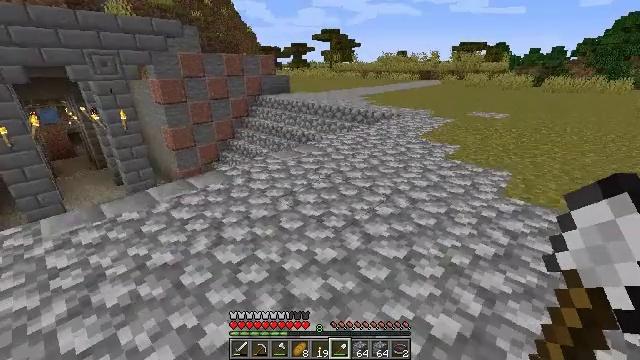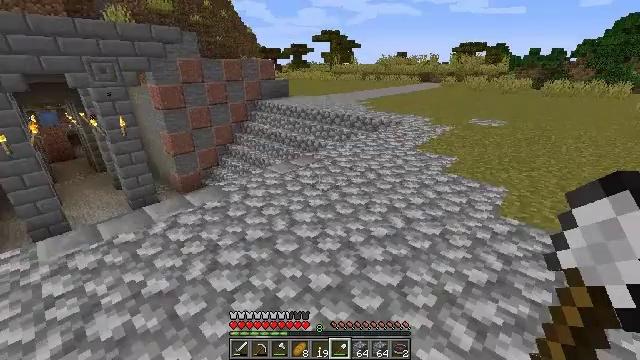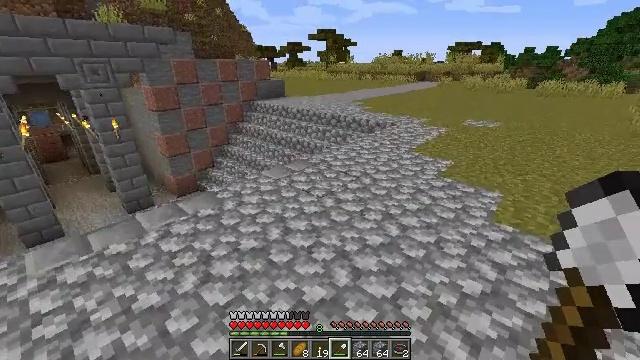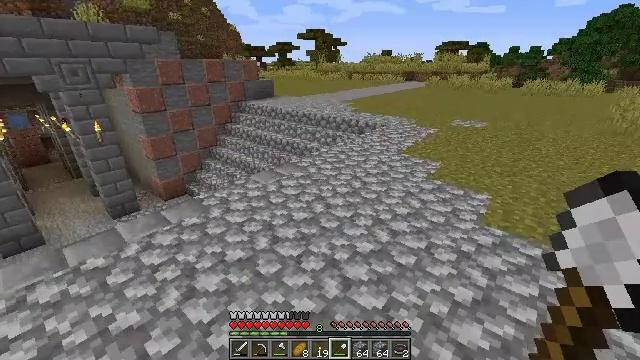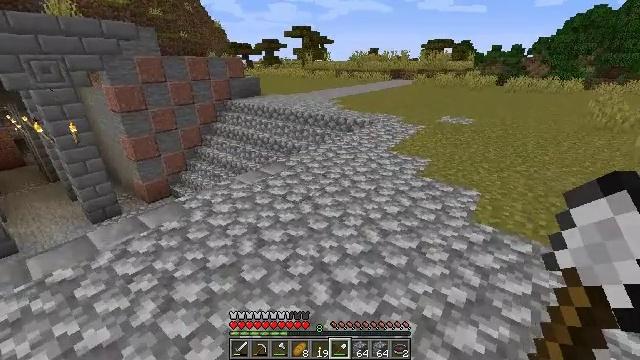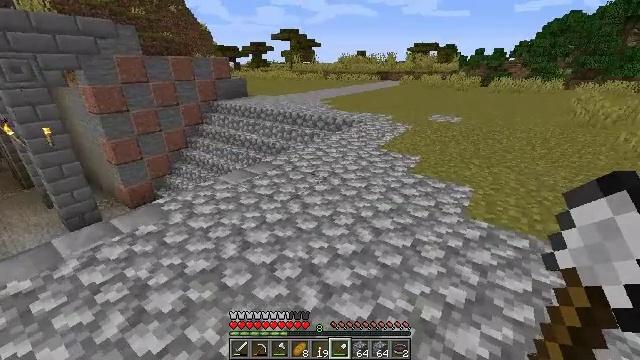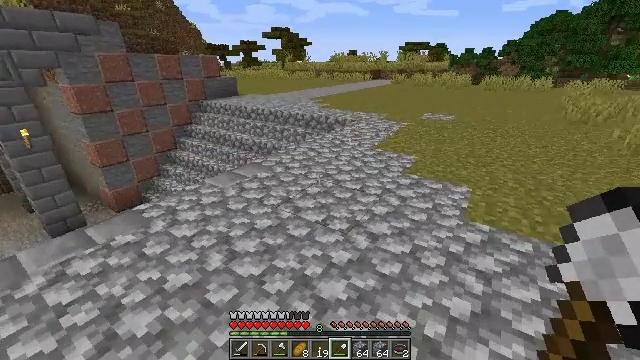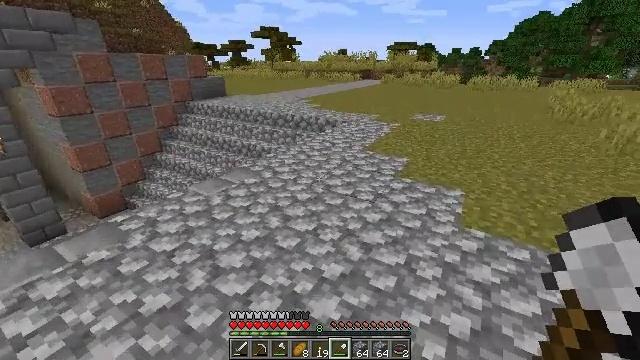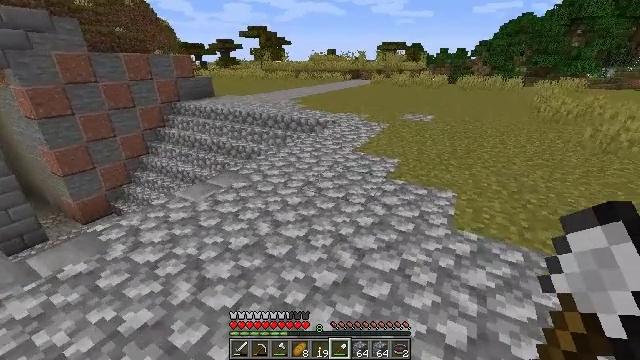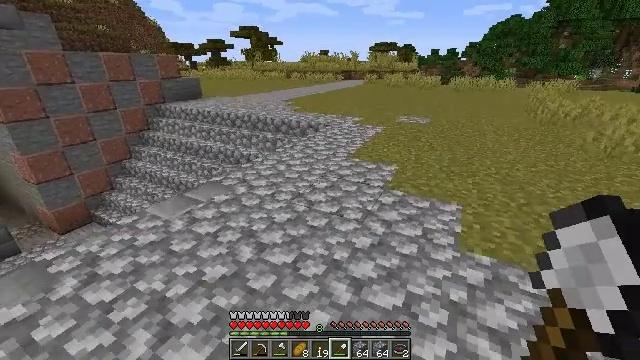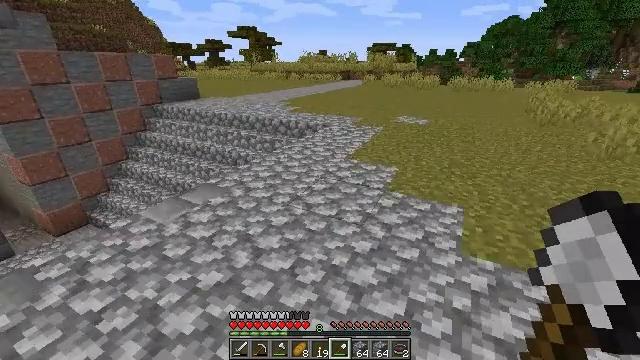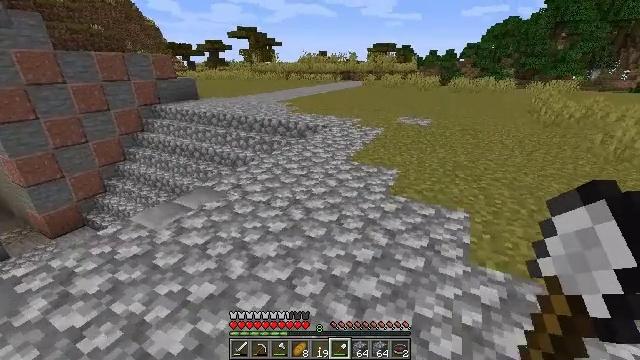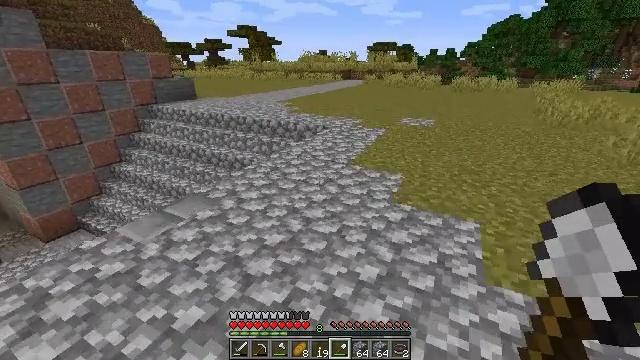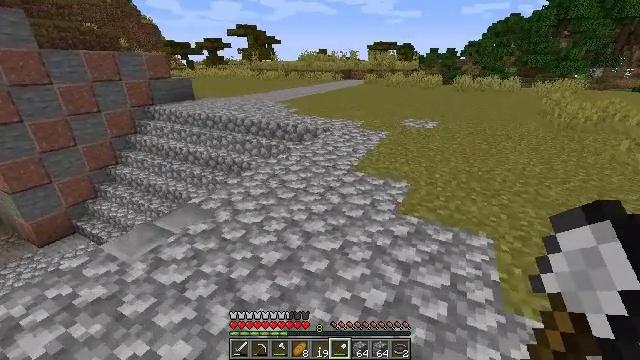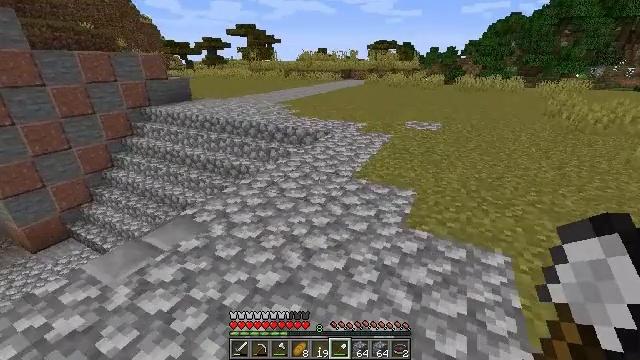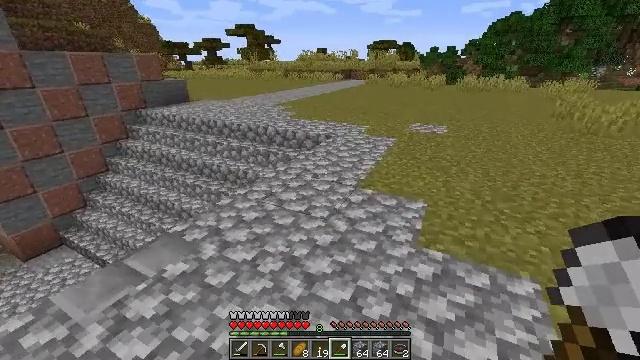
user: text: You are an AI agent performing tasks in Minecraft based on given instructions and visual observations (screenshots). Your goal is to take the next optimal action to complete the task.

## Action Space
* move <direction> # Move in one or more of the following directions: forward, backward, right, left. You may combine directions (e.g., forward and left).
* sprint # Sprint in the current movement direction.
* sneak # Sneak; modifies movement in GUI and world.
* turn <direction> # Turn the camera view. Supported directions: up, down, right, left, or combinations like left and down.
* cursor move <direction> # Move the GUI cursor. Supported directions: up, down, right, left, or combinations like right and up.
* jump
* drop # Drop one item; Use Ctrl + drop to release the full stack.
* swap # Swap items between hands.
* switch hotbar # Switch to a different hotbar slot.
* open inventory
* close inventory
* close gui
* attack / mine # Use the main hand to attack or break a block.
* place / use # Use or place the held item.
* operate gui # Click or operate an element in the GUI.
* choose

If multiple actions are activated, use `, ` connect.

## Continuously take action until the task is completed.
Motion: motion action
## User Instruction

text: Harvest grass block to clear the area.
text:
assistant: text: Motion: move forward, jump
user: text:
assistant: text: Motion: move forward, jump
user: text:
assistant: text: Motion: move forward, turn right
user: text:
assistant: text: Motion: move forward, turn right
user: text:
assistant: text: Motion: move forward, turn right
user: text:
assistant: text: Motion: move forward, turn right
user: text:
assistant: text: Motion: move forward, turn right
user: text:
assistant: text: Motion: move forward, turn right
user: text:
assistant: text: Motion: move forward, turn right
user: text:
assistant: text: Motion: move forward
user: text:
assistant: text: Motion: move forward
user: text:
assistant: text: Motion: move forward
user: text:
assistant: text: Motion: move forward
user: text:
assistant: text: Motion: move forward
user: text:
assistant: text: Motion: move forward
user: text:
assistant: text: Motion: move forward
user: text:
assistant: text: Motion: move forward
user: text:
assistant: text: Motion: move forward, turn left and down
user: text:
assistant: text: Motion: move forward, turn left and down
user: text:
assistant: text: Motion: turn left and down
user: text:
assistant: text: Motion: turn left and up
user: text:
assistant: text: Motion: turn left and up
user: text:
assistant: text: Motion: turn left and up
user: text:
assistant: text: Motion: turn left and up
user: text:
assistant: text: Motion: turn left and up
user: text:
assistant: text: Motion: no_op
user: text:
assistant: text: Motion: turn left and up
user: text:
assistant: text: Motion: turn left and up
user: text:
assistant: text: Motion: move left, turn left
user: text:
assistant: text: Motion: move forward and move left, turn left